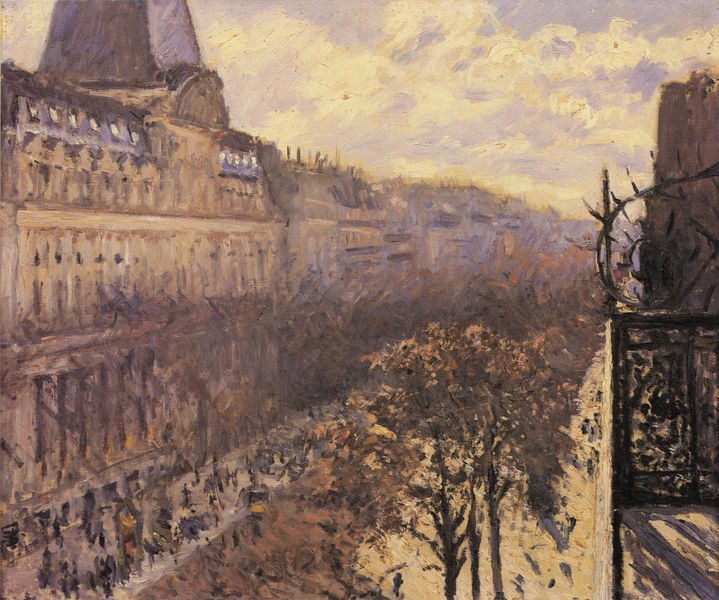
Titel: Boulevard des Italiens
Künstler: Gustave Caillebotte
Standort: Paris
Institution: (Privatbesitz)
Schlagwörter: baum, blau, blätter, dunkel, gemälde, himmel, laub, mann, schatten, weiß, wolken, bäume, frauen, gelb, impressionismus, landschaft, menschen, ocker, stadt, braun, fenster, frankreich, frau, fussgänger, grau, hell, licht, männer, paris, schwarz, strasse, blick, dach, gebäude, haus, weg, beige, expressionismus, leute, masse, menge, feier, architektur, mensch, öl, dämmerung, ferne, häuser, brüstung, gitter, pastos, sonne, genre, bewölkt, balkon, schlagschatten, ansicht, bogen, fahnen, fassade, fassaden, passanten, abstrakt, dächer, allee, sonnenuntergang, kahl, herbst, winter, treiben, caillebotte, duktus, jugendstil, impressionistisch, monet, geländer, tor, grossstadt, unten, eisen, erker, wohnhaus, berlin, bürgersteig, palast, munch, wolkig, trottoir, liebermann, rue, sims, gesims, chwarz, dunkels, mezzanin, claude monet, etagen, flaggen, belebt, stockwerke, parlament, preußen, autos, absperrung, boulevard, unter den linden, pisarro, mietshäuser, prag, hochhäuser, bummel, ercker, menschenmassen, altbau, flaniermeile, ecktig, gesimd, 1840, 1890, 1860, stra0ße, jugendstilk, echtfarben